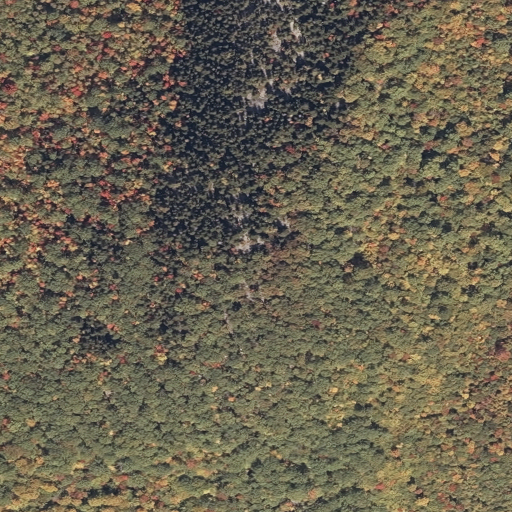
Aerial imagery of mountain in Maine named The Saddleback containing deciduous forest, evergreen forest, and mixed forest